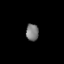
Tissue: lung
Cell type: Epithelial cells
Senescence score: 0.1612
Nuclear area (px): 212
Mean DAPI intensity: 121.34